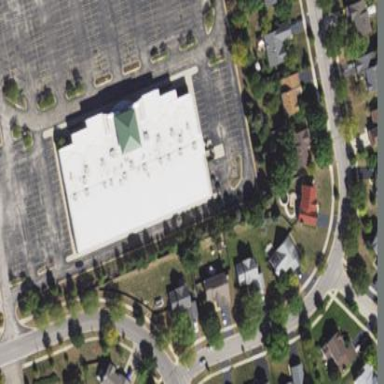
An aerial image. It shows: Cinema located in retail building.